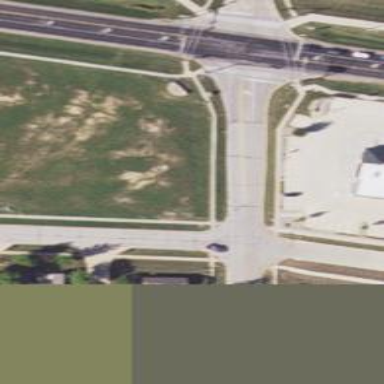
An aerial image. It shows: Footway crossing.